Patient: sex M, age 34
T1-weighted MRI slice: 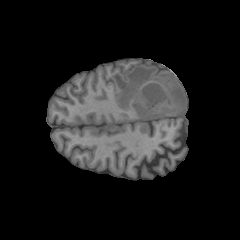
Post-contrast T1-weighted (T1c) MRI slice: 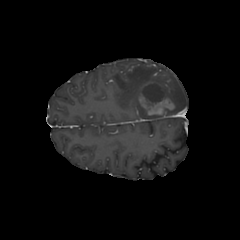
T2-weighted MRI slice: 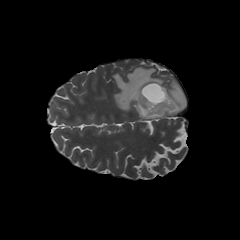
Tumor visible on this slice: yes
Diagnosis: Astrocytoma, IDH-mutant
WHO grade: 3